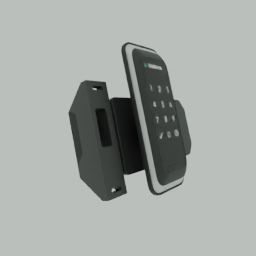
Label: electronics